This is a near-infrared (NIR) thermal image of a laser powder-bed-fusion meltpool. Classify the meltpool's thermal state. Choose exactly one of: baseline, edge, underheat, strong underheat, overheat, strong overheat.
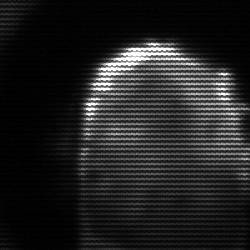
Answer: baseline